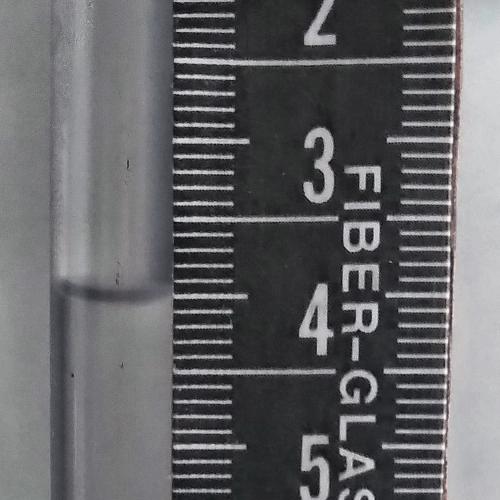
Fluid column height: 4.0 cm